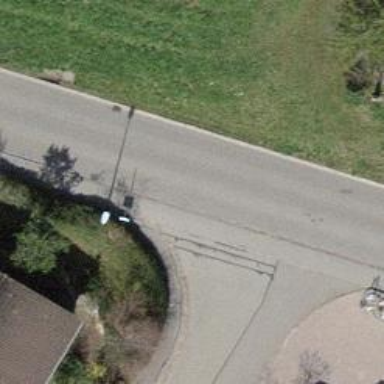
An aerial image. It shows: Bus stop with platform for public transport.